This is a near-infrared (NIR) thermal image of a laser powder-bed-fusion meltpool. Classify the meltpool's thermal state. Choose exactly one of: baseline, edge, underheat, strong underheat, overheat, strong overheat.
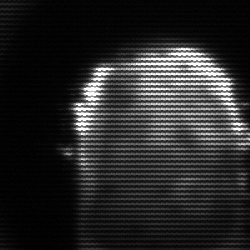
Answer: baseline